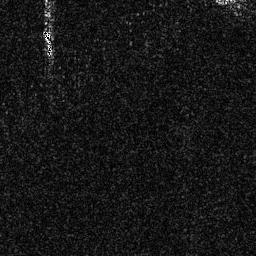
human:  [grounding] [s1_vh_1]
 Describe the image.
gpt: In the satellite image, there is  <ref>1 small ship </ref> <box>[[15, 11, 21, 21, 0]]</box> located at top left.